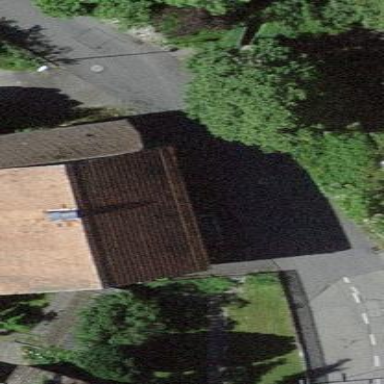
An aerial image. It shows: Residential building.